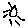
Label: sun